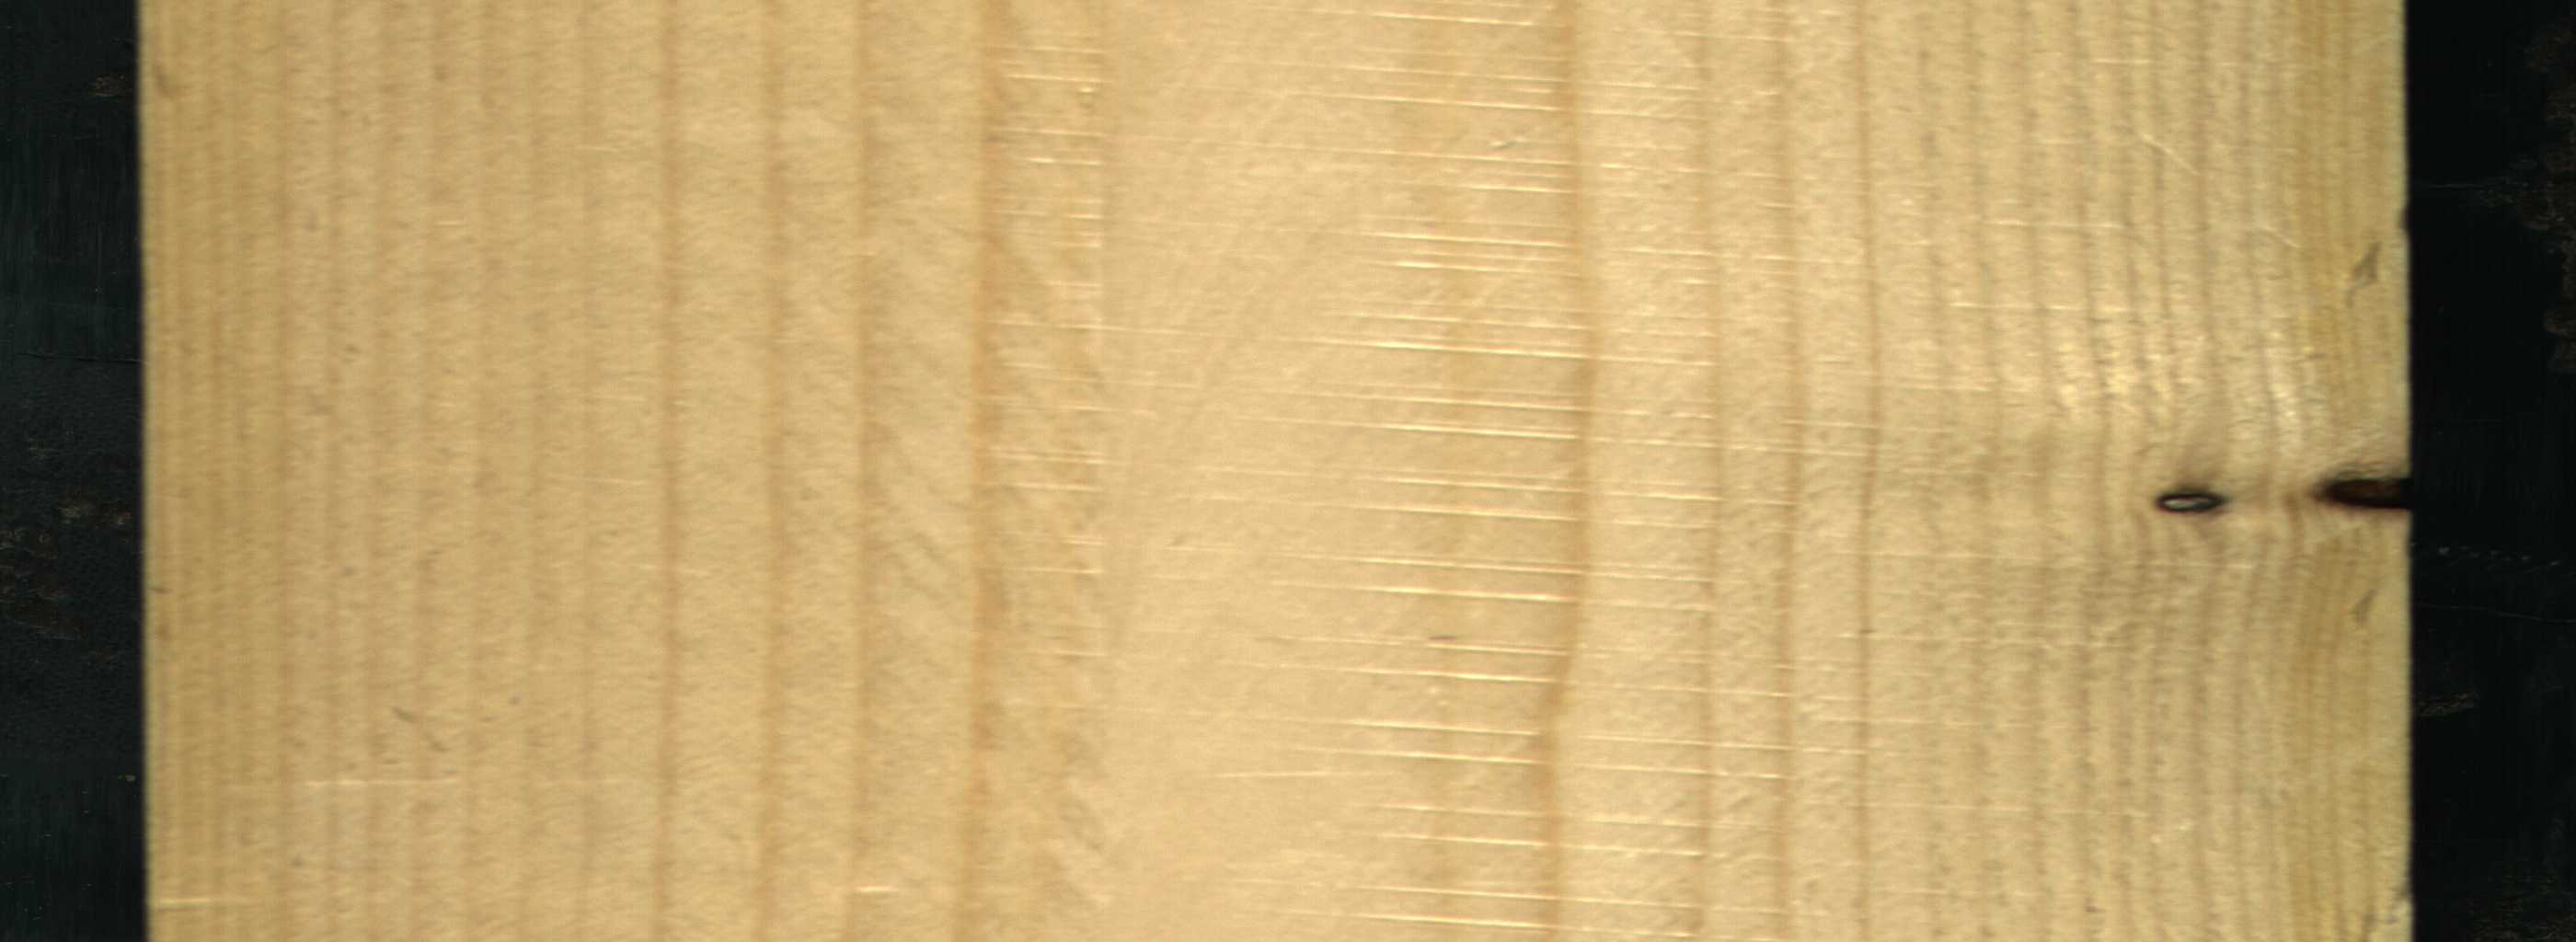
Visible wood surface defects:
Knot_missing
Dead_Knot